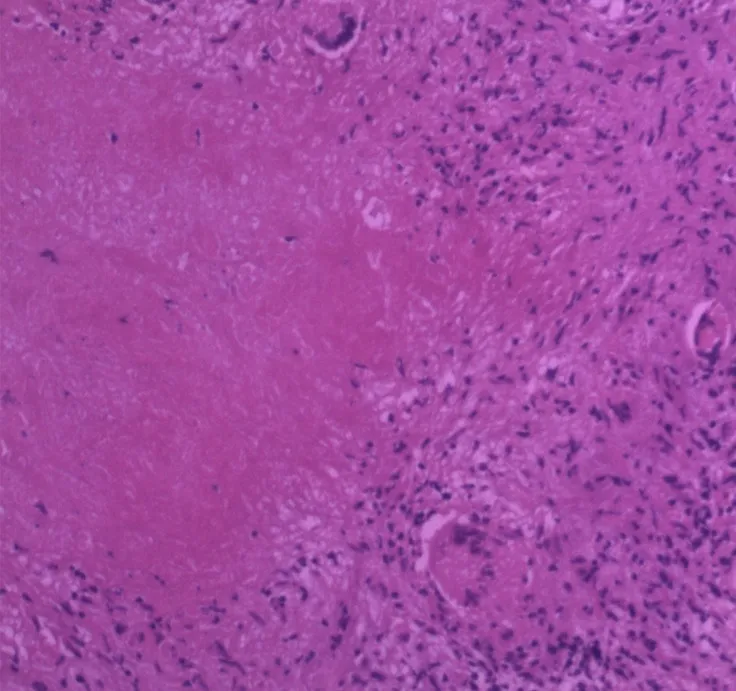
Histopathology showed granulation tissue with ischemic necrosis surrounded by multinucleated giant cells, plasmacytes, and lymphocytes (HE staining, original magnification x100).
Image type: pathology (h&e)